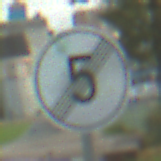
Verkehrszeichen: EndeGeschwindigkeit5
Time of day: MorningAfternoon
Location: Outdoor (Urban)
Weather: PartlyCloudy
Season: NotSpecified
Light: Natural